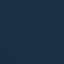
Label: SeaLake